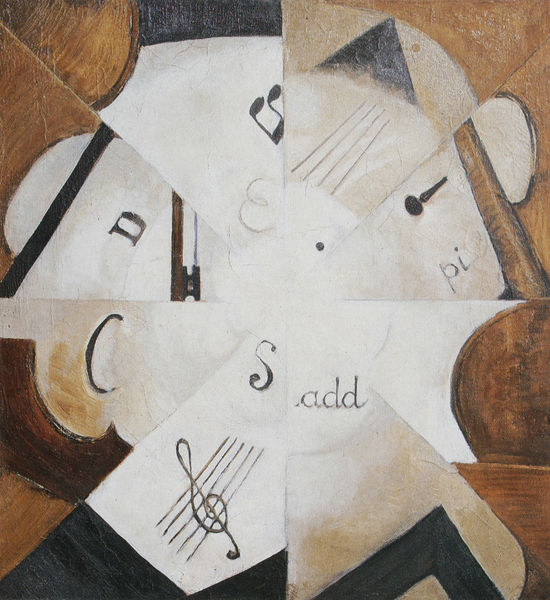
Titel: Symphonie
Künstler: Michail Menkow
Standort: Samara
Institution: Staatliches Kunstmuseum
Schlagwörter: blau, dunkel, gemälde, körper, schatten, weiß, dreieck, komposition, kubismus, kubistisch, ocker, braun, bunt, frankreich, grau, hell, holz, licht, mitte, ohr, schwarz, zeichnung, beige, expressionismus, malerei, instrument, signatur, öl, spiegelung, blatt, instrumente, musik, orchester, kreis, rund, stilleben, ton, bogen, cello, noten, abstrakt, töne, linien, figuren, detail, musikinstrument, uhr, nagel, collage, dada, guitarre, stern, strahlen, wirbel, stücke, buchstabe, buchstaben, durcheinander, punkt, mosaik, kollage, geige, geigenbogen, violine, maserung, firnis, violinschlüssel, picasso, zentrum, saiten, schlüssel, zeilen, pyramide, dreiecke, rundung, quadrat, rundungen, acht, wort, details, symbole, klang, scherben, note, fragmente, teile, sternförmig, torte, brüche, viertel, zerlegt, segmente, analytischer kubismus, geteilt, braque, notenlinien, papiert, geigenhals, notenschlüssel, abtrakt, schewarz, achtel, geormetrie, add, bruche, geviertelt, notenschrift, geigenkasten, e, d, c, baßschlüssel, pi, c-schlüssel, hohes c, p<ramide, fokusd